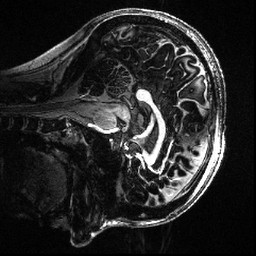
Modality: T1w
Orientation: sagittal
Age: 21
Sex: female
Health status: healthy
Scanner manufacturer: siemens
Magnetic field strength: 7 T
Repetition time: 4.3 s
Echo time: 0.00227 s